Chest X-ray:
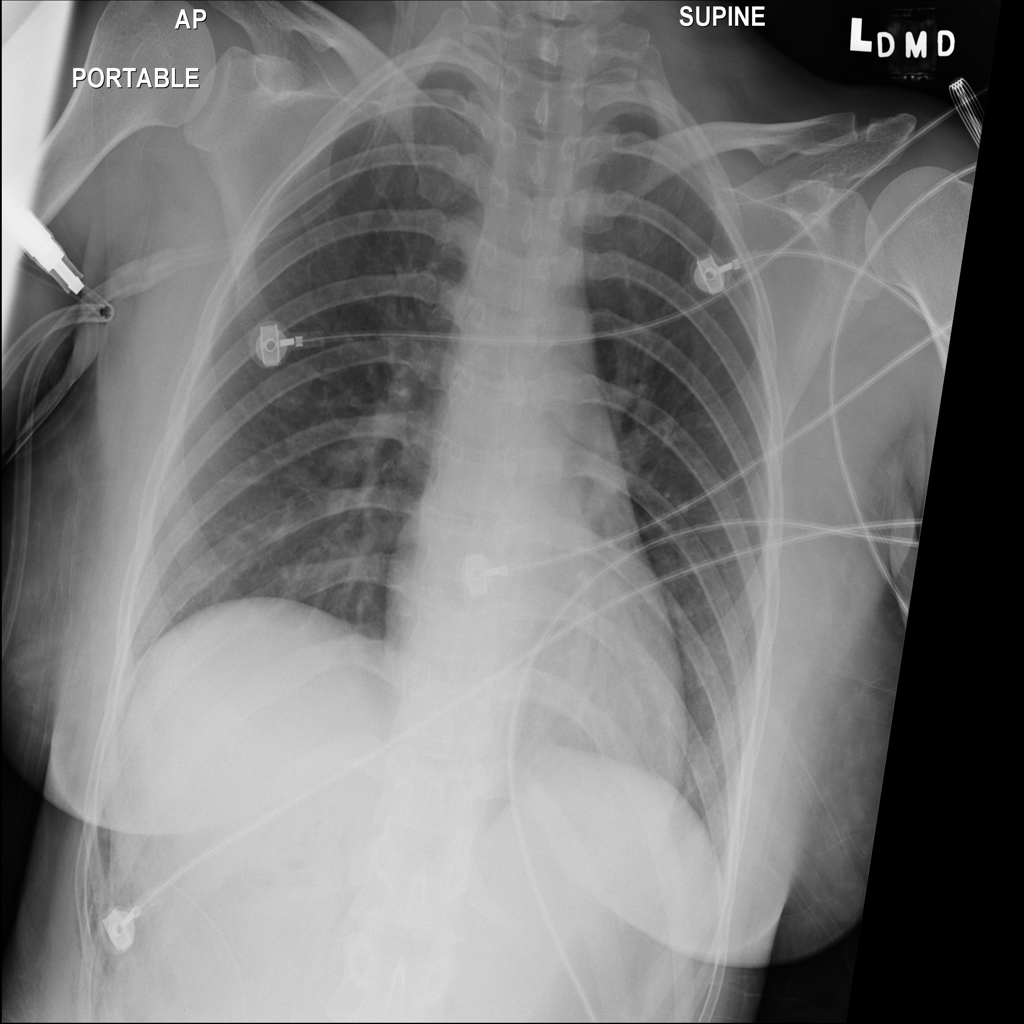
No abnormal finding: yes